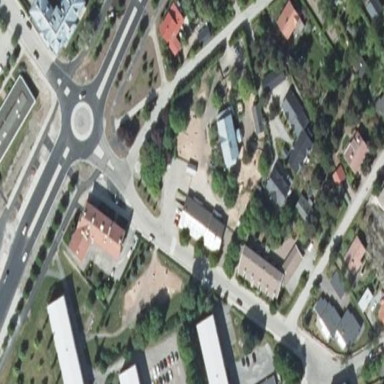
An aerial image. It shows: Kindergarten.